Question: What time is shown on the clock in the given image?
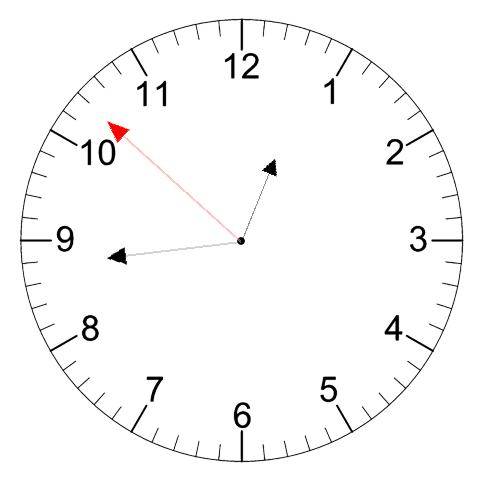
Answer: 12:43:52